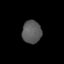
Tissue: lung
Cell type: Epithelial cells
Senescence score: 0.1987
Nuclear area (px): 432
Mean DAPI intensity: 90.873